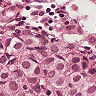
Metastatic tissue present: yes